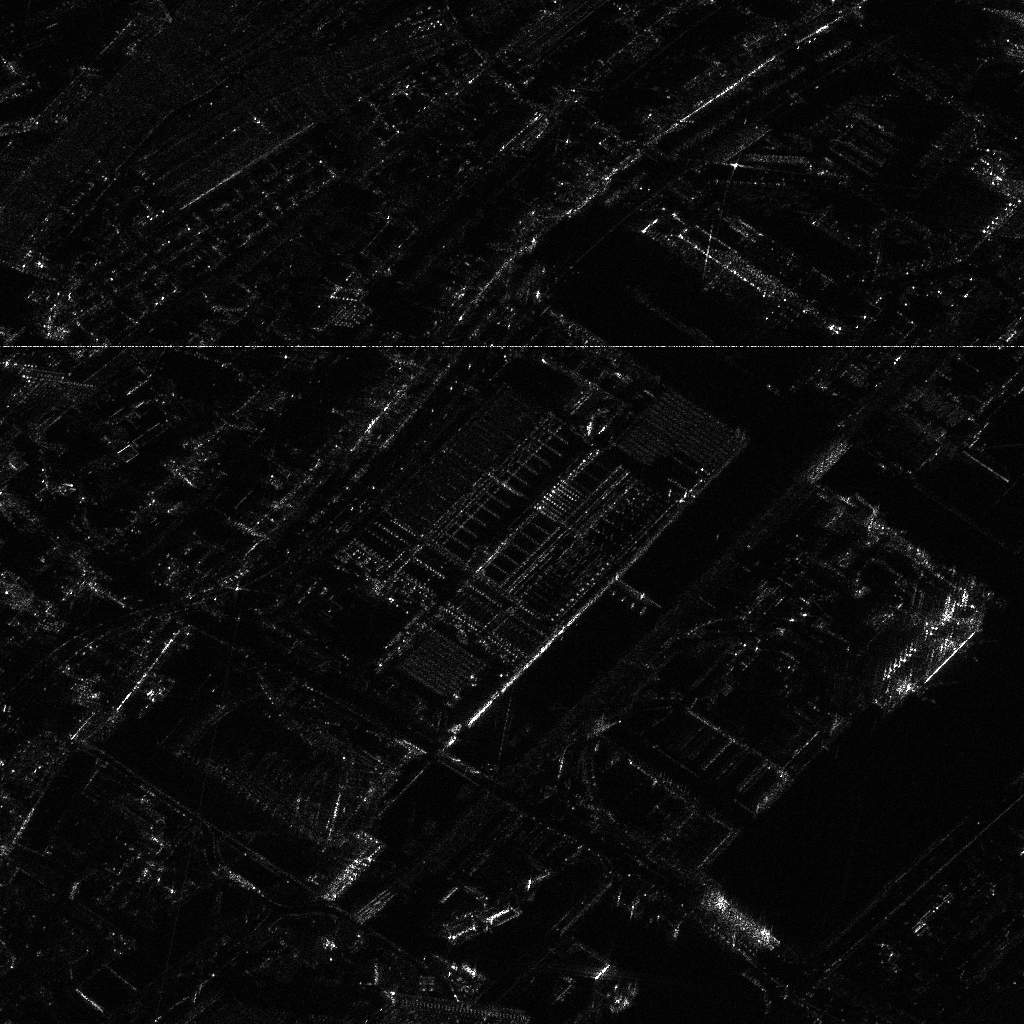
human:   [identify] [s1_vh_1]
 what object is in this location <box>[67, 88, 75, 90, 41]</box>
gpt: <ref>1 large container at the bottom right</ref>